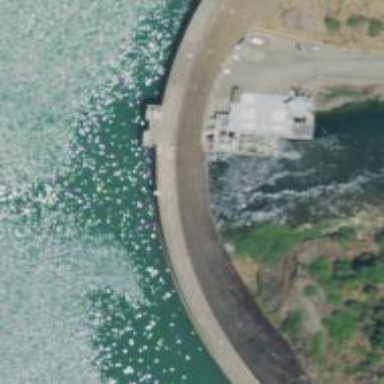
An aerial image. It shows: Hydro power generator utilizing water-storage as its method.